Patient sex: M
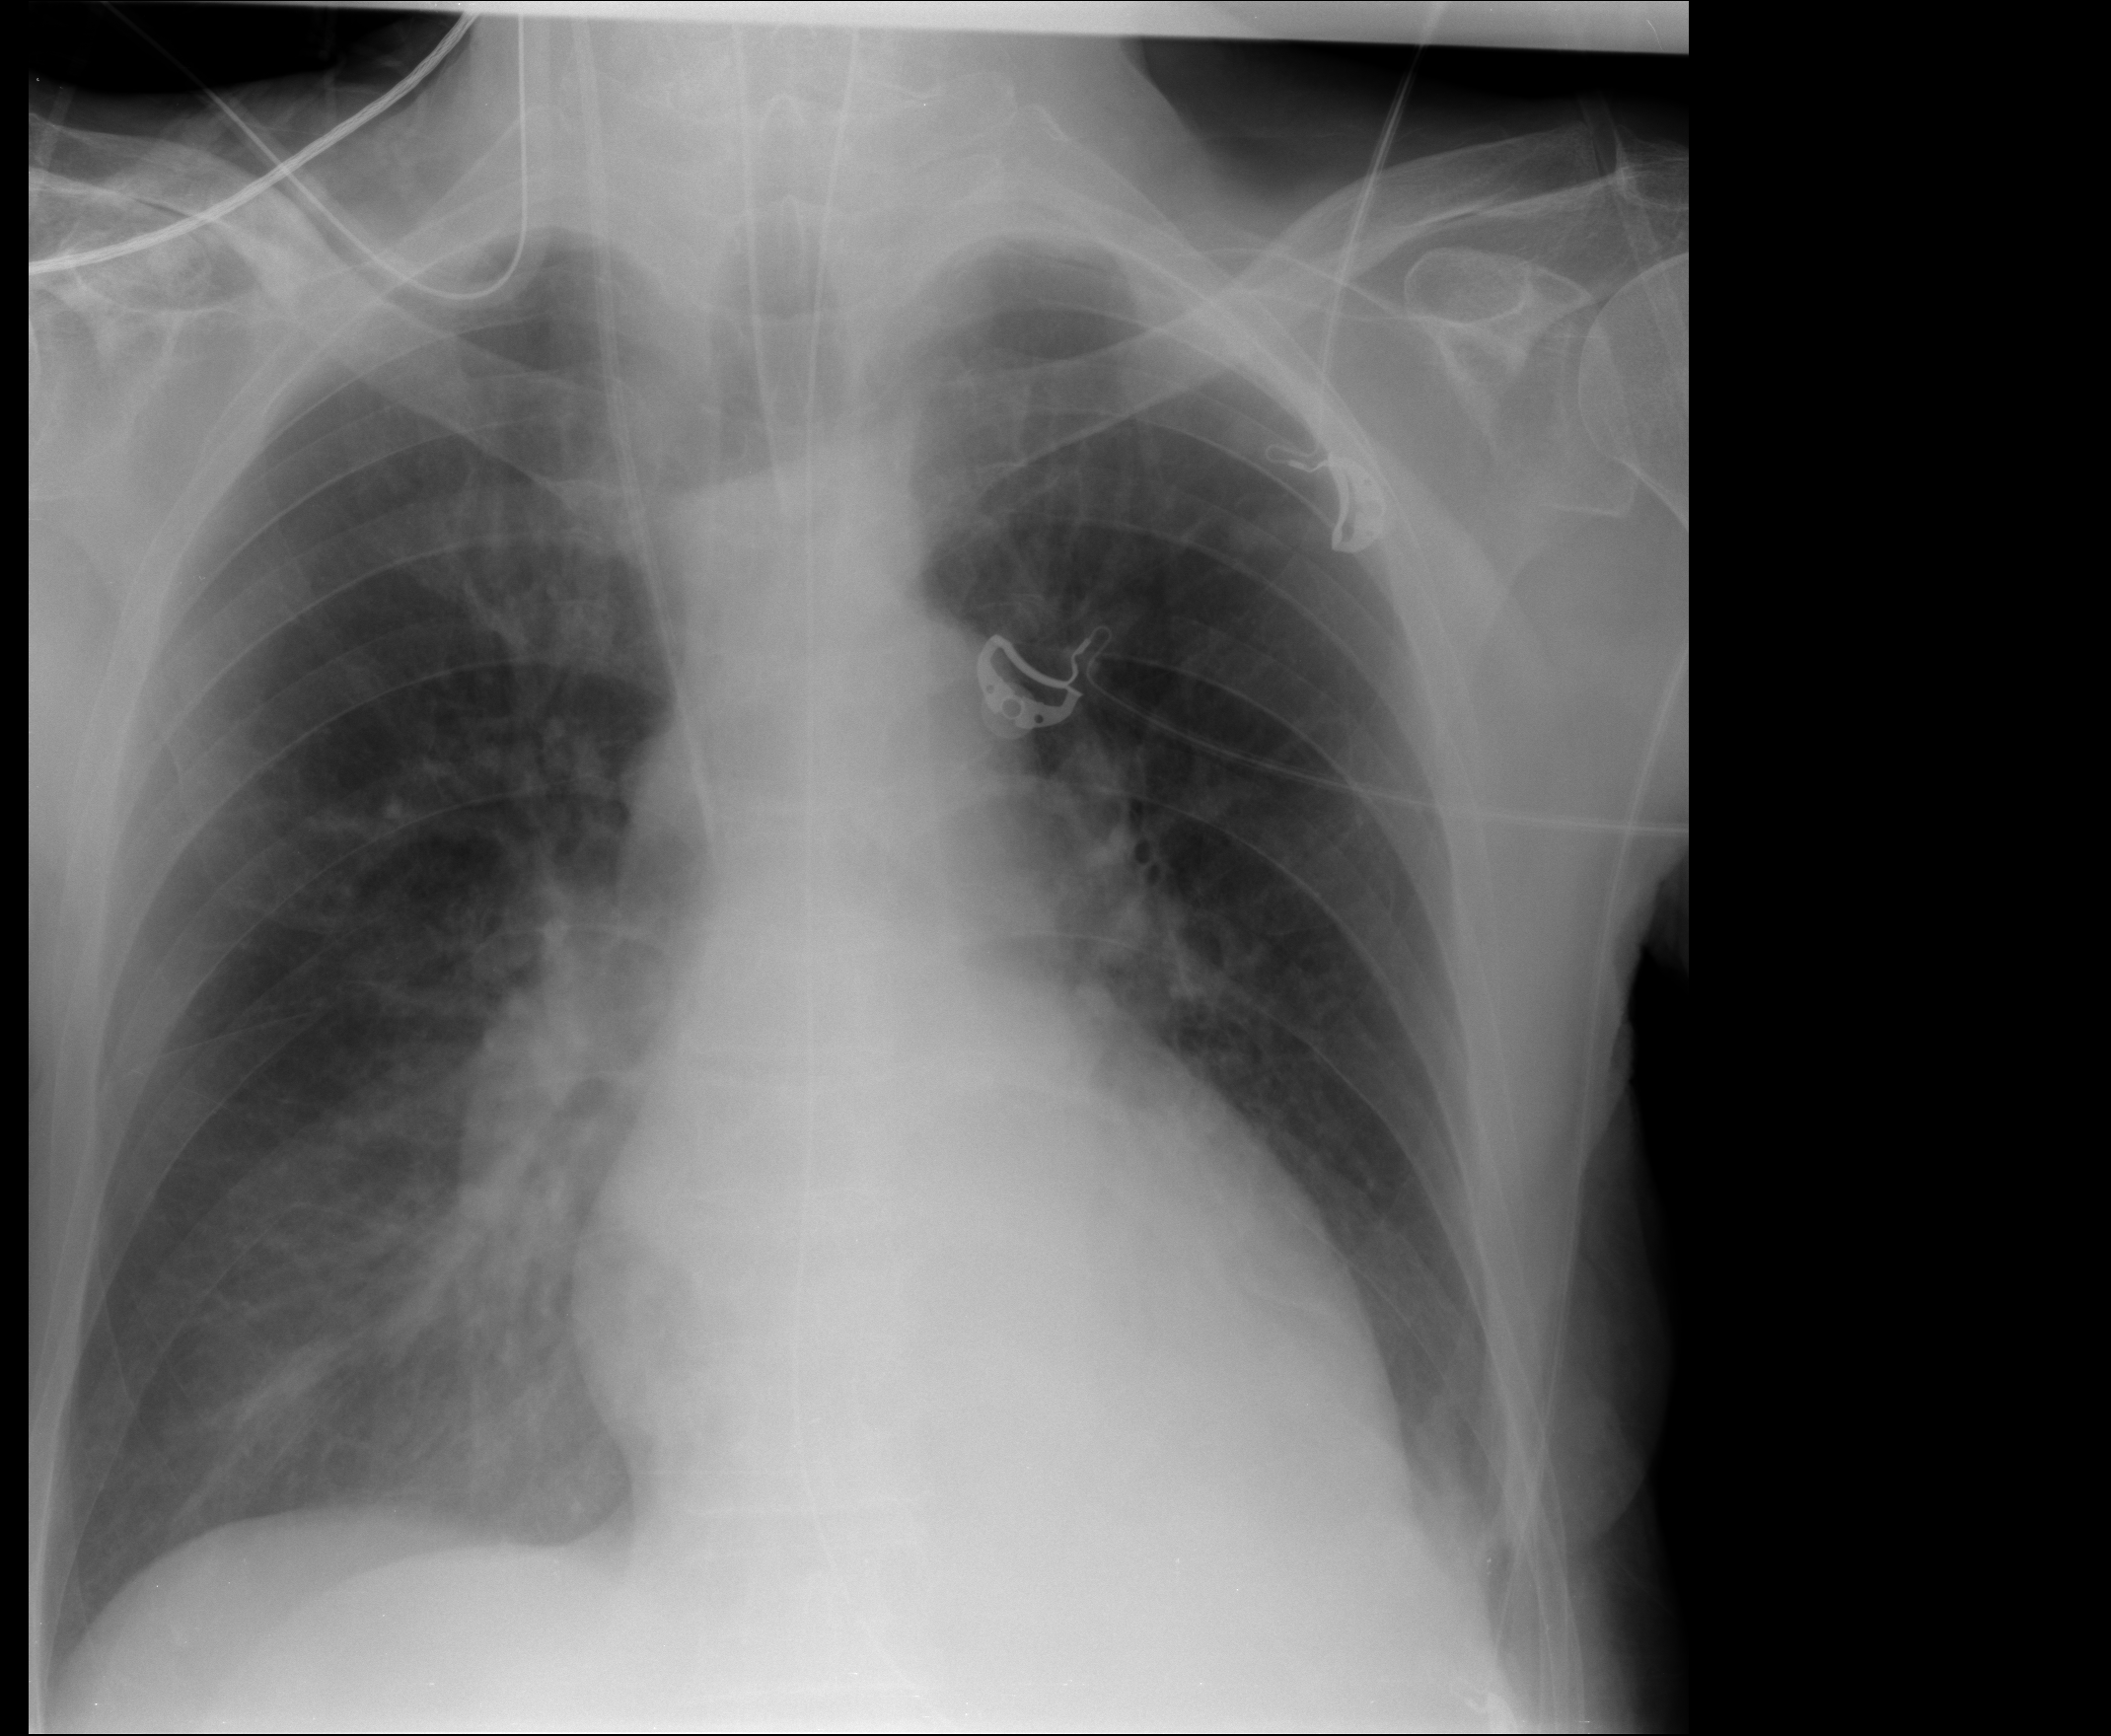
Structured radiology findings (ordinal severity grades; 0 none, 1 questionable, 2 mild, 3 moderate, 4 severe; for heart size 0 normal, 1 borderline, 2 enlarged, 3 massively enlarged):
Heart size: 0
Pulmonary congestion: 0
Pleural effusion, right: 1
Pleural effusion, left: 2
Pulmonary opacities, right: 2
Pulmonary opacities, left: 2
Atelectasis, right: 2
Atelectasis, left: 2